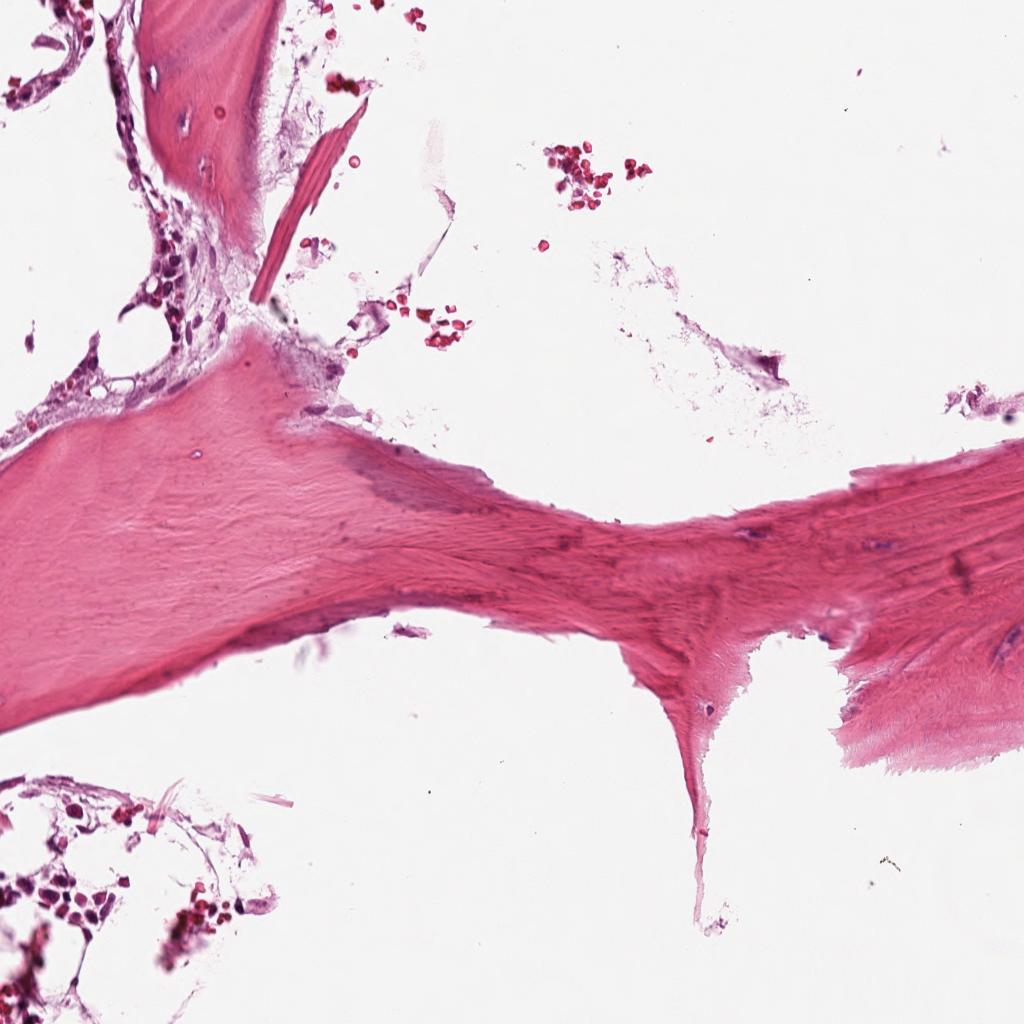
Label: Non-Tumor